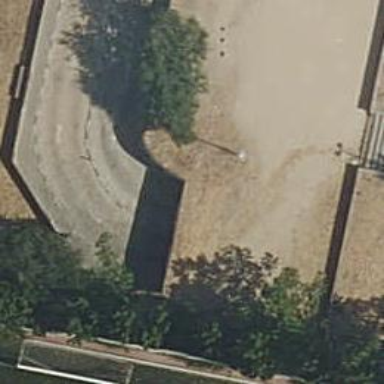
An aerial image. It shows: Wall is shown in the image.